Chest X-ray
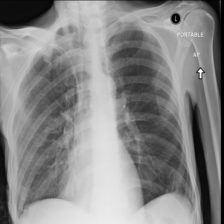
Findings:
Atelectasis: negative
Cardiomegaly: negative
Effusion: negative
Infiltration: negative
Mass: negative
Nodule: negative
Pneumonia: negative
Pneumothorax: negative
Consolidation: negative
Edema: negative
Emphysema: negative
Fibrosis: negative
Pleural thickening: negative
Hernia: negative